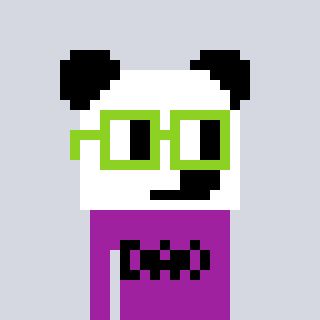
a pixel art character with square light green glasses, a panda-shaped head and a magenta-colored body on a cool background